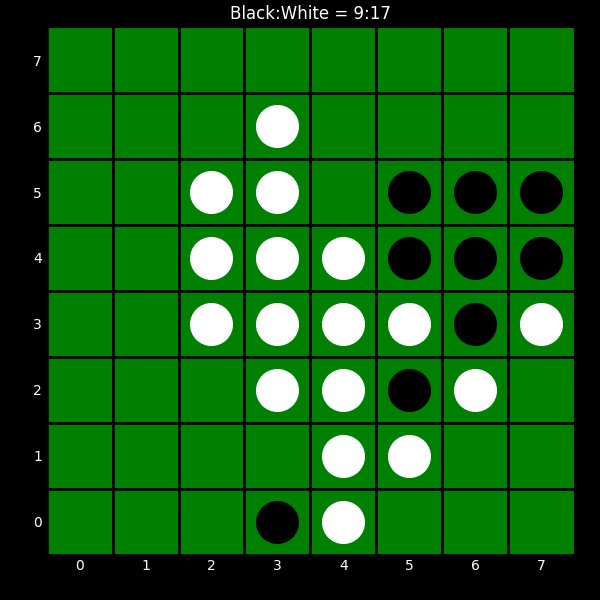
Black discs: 9
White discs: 17